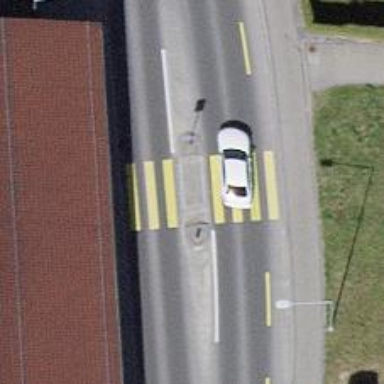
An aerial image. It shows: Uncontrolled zebra crossing with central island.